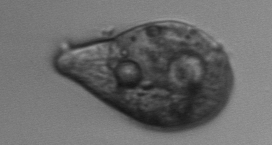
Label: Gyrodinium